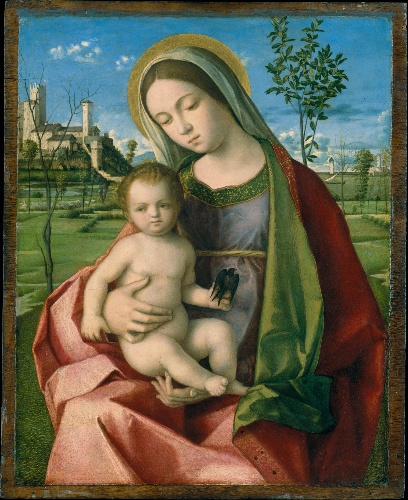
Title: Madonna and Child
Artist: Giovanni Bellini
Artist bio: Italian, Venice, active by 1459–died 1516 Venice
Date: ca. 1510
Object type: Painting
Classification: Paintings
Medium: Oil on wood
Dimensions: Overall 13 1/2 x 10 7/8 in. (34.3 x 27.6 cm); painted surface 12 3/4 x 10 1/8 in. (32.4 x 25.7 cm)
Department: European Paintings
Credit line: The Jules Bache Collection, 1949
Accession year: 1949
Repository: Metropolitan Museum of Art, New York, NY
Tags: Birds|Madonna and Child